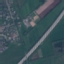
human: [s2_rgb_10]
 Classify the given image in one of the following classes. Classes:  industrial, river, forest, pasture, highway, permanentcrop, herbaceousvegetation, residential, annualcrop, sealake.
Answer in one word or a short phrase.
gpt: Highway